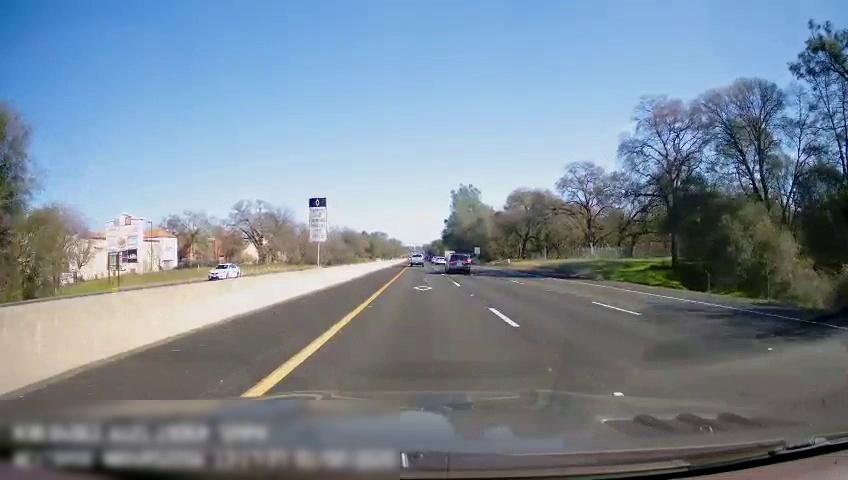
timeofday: Day
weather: Sunny
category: Drivable Space
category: Drivable Space
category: Vehicles | SUV
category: Vehicles | Truck
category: Vehicles | Car
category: Lanes | Current Lane
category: Lanes | Current Lane
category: Lanes | Current Lane
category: Lanes | Alternate Lane
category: Traffic | Signs